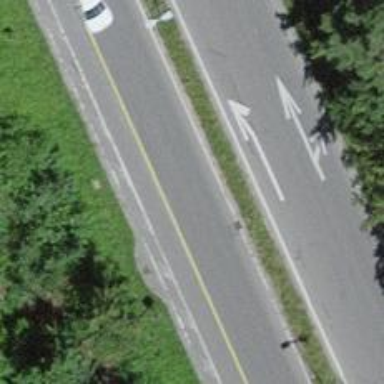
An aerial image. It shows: Secondary road with dedicated cycle lane and separate sidewalk.